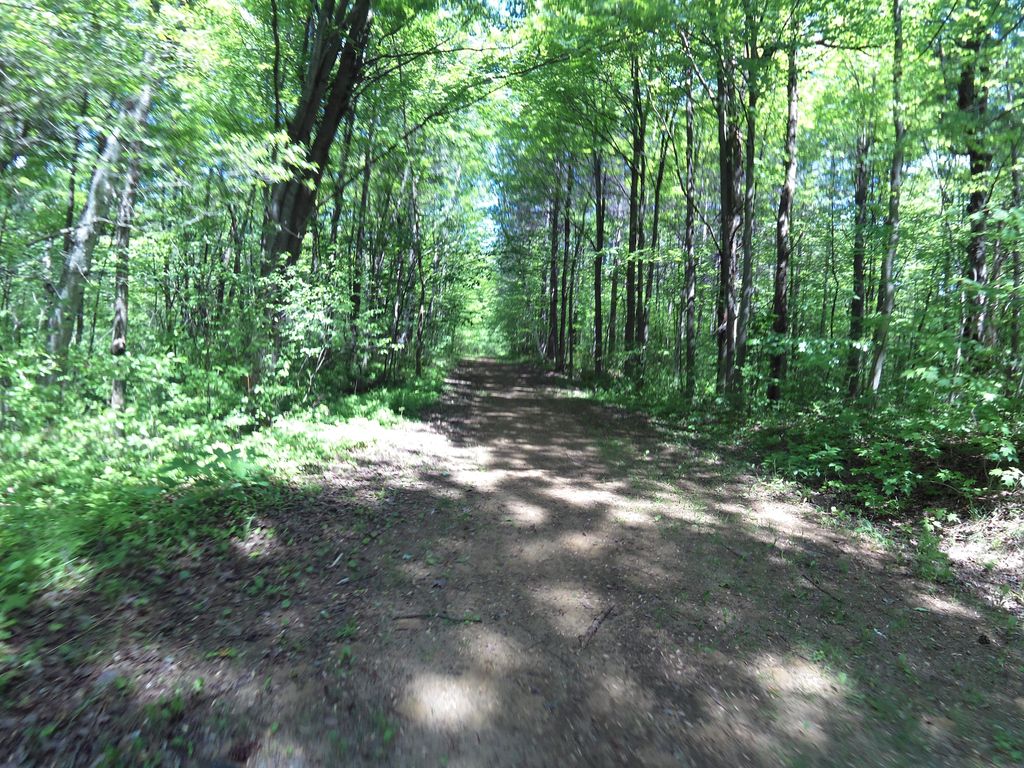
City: ottawa-gatineau